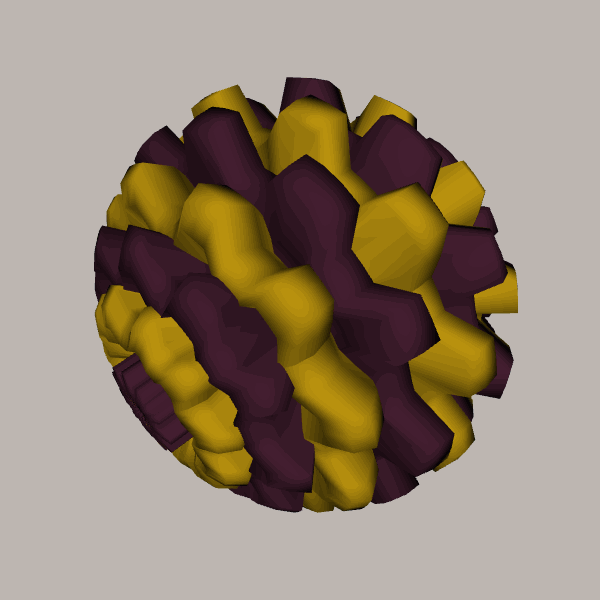
Background: light